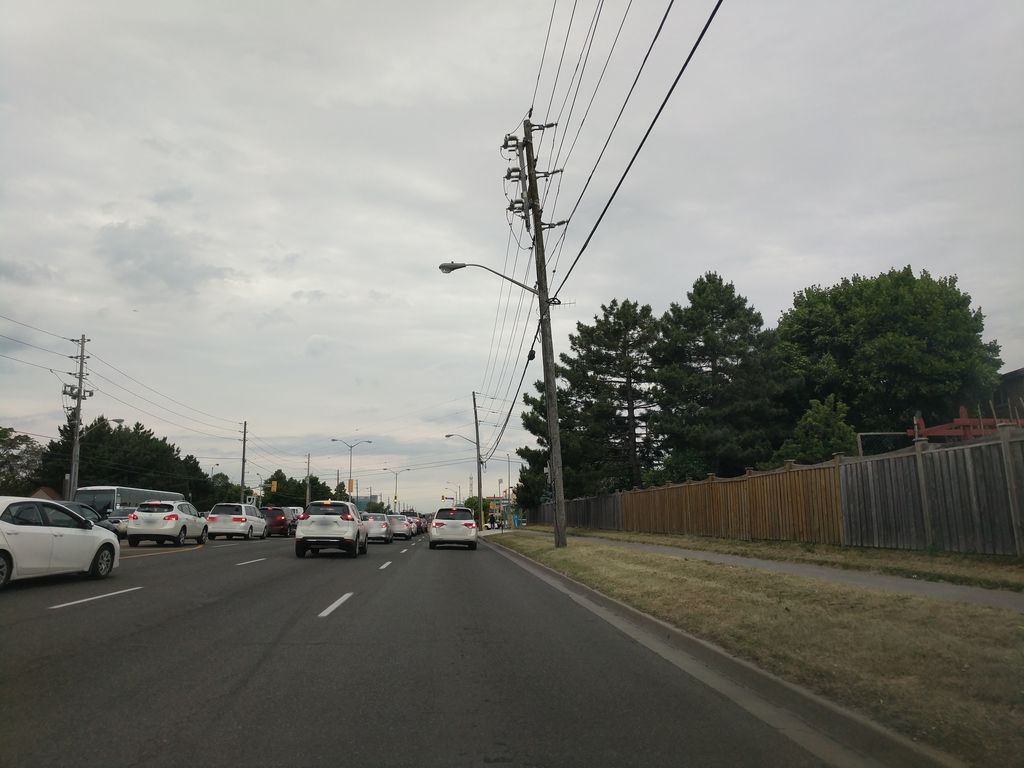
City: toronto